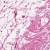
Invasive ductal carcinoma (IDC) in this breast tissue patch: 0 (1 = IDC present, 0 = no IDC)